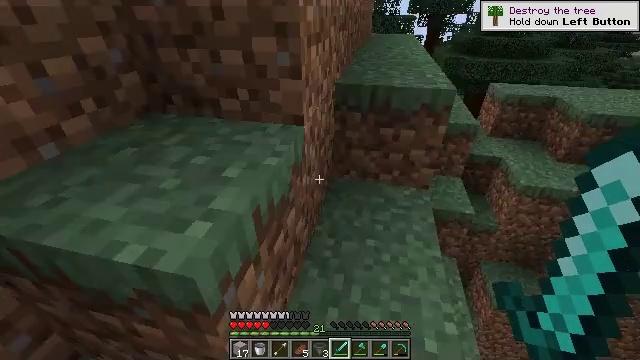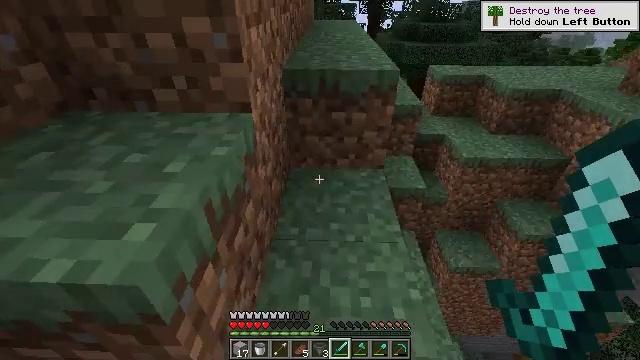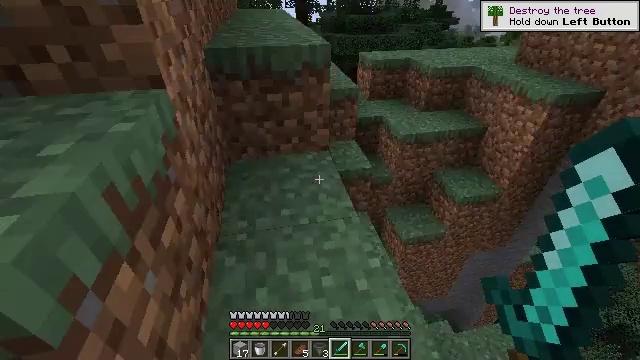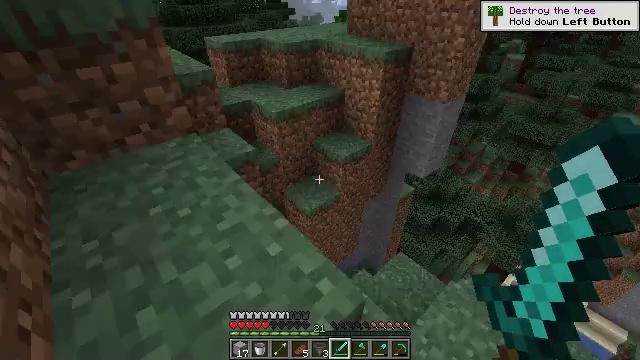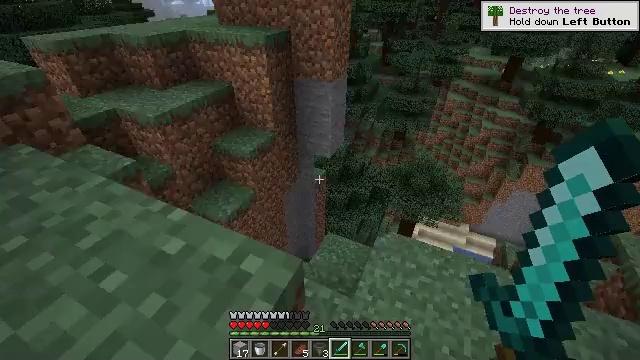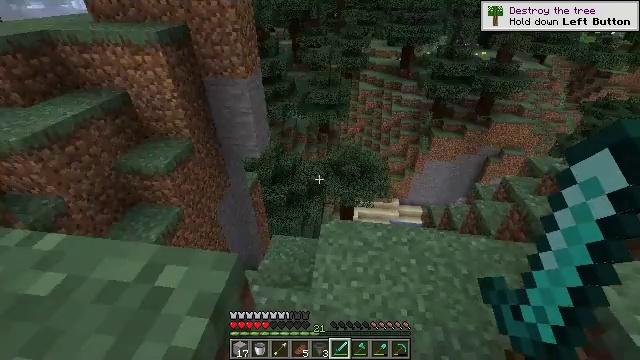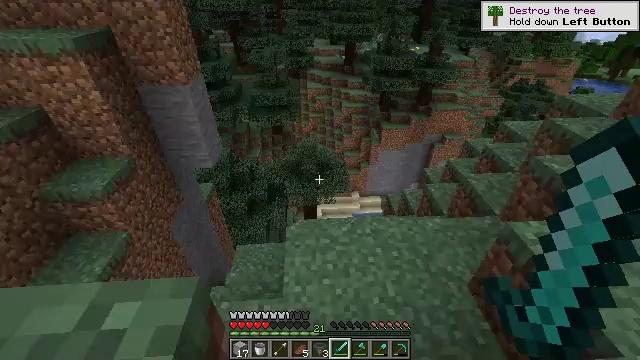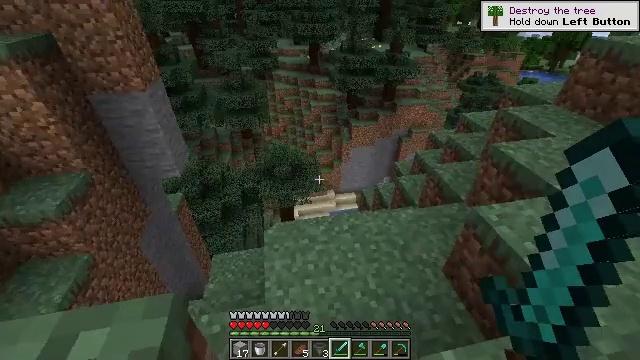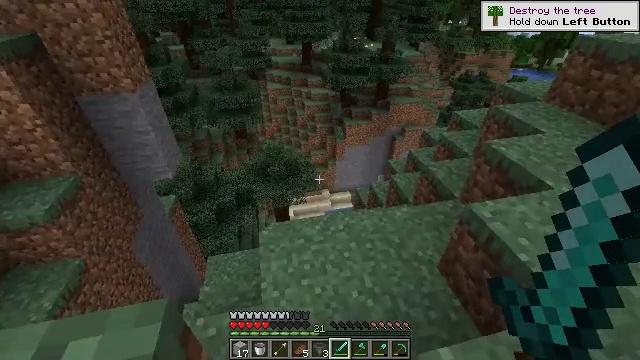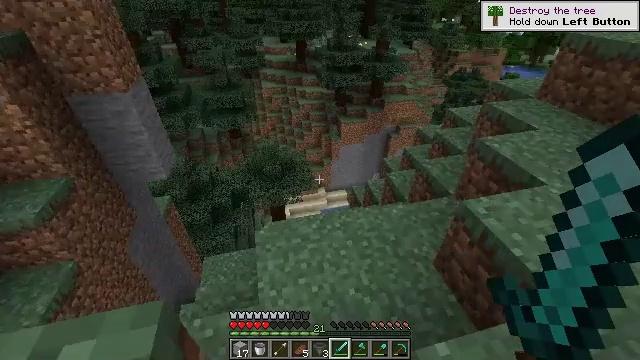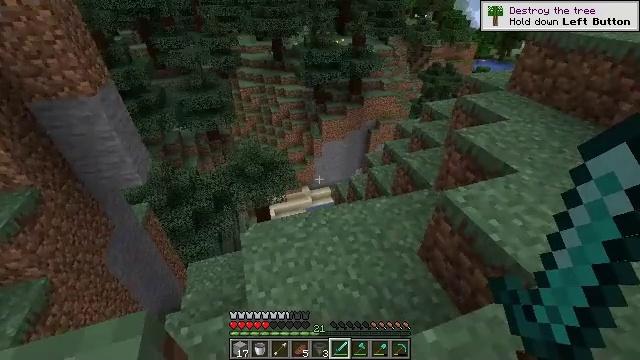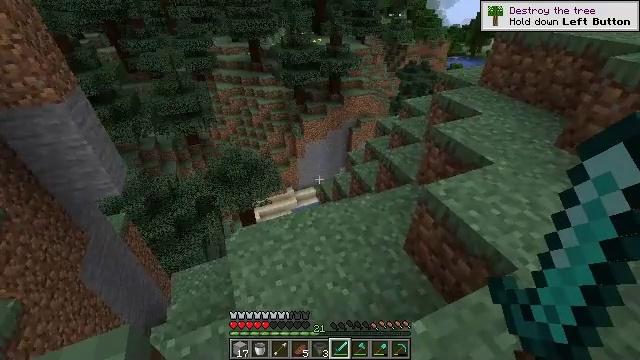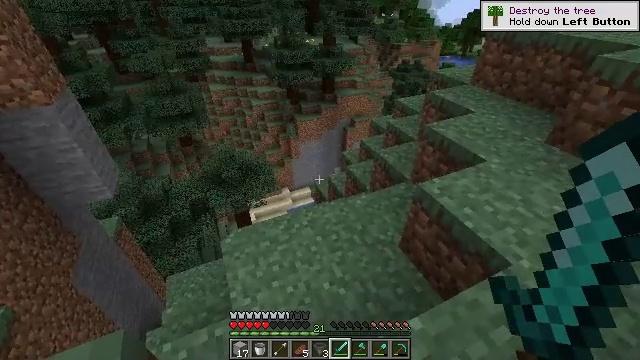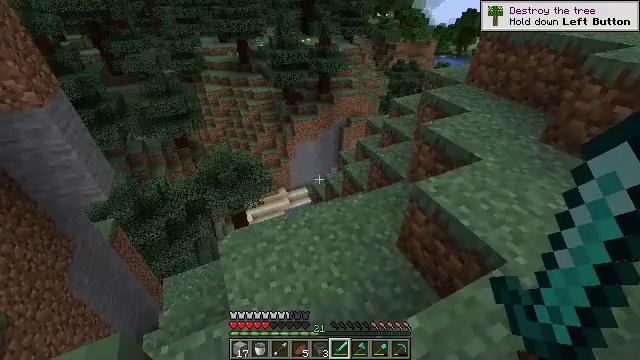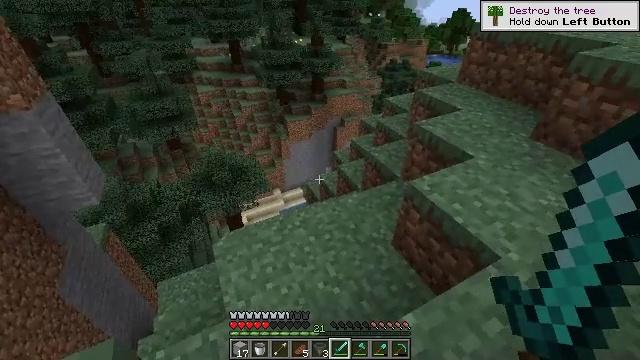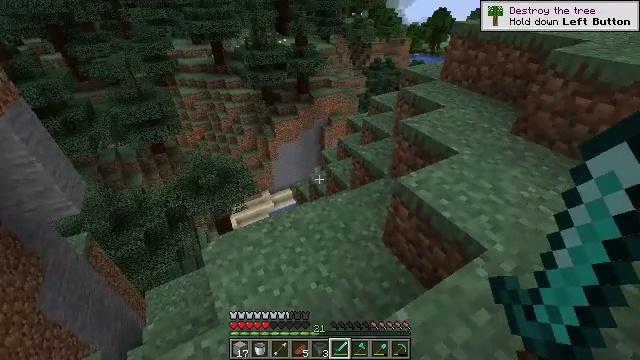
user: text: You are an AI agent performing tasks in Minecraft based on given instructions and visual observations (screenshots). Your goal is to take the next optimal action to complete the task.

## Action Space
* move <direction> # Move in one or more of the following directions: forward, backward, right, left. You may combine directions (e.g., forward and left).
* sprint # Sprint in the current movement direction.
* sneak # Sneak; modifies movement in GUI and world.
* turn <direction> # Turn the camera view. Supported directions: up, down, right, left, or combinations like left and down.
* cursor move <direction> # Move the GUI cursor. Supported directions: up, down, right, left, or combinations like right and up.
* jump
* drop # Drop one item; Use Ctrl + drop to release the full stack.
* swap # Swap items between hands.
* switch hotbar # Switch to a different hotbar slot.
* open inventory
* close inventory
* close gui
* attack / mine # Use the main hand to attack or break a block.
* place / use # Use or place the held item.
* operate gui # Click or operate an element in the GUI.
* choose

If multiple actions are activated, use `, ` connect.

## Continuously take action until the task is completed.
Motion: motion action
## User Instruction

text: Remove the large fern from the terrain.
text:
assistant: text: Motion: turn right and down
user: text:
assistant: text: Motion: turn right
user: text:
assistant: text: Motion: turn right
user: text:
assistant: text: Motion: turn right
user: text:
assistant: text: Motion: turn right
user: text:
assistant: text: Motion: turn right
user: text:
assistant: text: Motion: turn right
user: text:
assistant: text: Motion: turn right
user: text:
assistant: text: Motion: turn right
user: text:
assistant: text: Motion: turn right
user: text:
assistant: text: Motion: turn right
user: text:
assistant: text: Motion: turn right
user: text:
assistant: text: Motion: no_op
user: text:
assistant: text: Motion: turn right
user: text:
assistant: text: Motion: turn right
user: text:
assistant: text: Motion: turn right
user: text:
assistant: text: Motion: move left, turn right
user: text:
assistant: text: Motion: move left, turn right and up
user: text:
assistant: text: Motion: turn right and up
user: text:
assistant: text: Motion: turn right and up
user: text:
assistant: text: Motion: turn right and up
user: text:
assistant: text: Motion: turn right and up
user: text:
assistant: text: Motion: turn right and up
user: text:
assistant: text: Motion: move forward
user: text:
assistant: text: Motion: move forward
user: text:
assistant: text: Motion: move forward
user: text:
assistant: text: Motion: move forward
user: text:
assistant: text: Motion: move forward
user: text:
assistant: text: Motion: move forward, sprint, turn right
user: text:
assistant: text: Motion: move forward, sprint, turn right and up